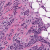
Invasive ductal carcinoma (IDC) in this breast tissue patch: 1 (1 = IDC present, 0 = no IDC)